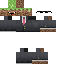
A male human skin with medium skin, wearing brown long hair dressed in a blue suit and brown pants, featuring a closed mouth.